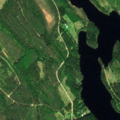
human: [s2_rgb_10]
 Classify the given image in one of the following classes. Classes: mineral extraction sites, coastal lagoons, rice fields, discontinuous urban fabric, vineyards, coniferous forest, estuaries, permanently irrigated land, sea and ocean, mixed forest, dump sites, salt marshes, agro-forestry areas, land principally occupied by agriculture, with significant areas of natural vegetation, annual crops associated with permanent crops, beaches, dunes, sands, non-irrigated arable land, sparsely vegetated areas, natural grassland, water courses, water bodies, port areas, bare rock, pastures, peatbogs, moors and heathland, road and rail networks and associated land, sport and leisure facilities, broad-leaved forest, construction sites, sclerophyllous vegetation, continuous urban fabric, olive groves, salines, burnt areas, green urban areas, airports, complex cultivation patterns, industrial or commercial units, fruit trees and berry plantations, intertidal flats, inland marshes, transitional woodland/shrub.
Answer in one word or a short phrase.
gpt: coniferous forest, mixed forest, transitional woodland/shrub, water bodies